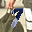
Label: 7